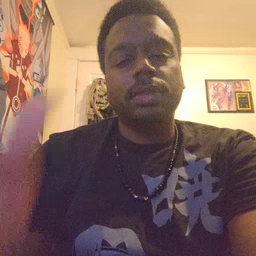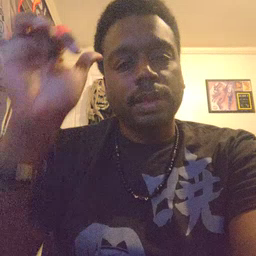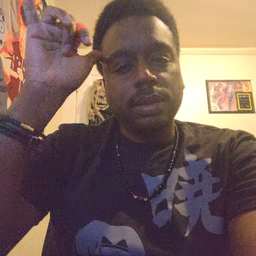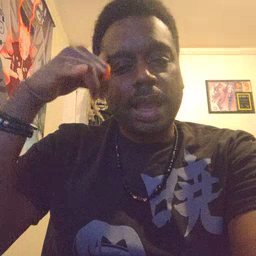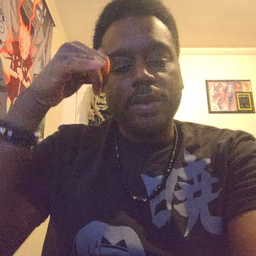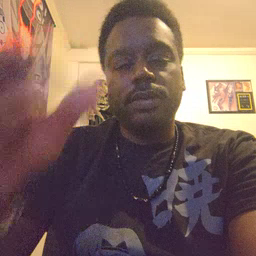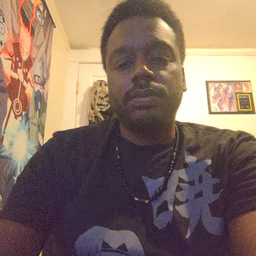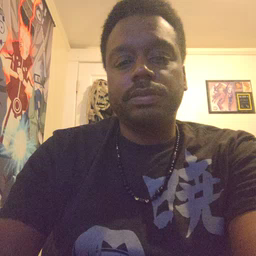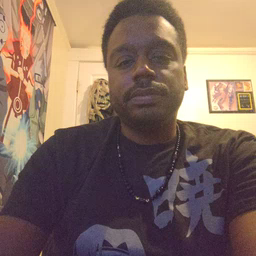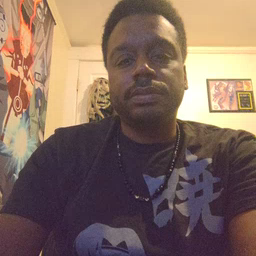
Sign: cow